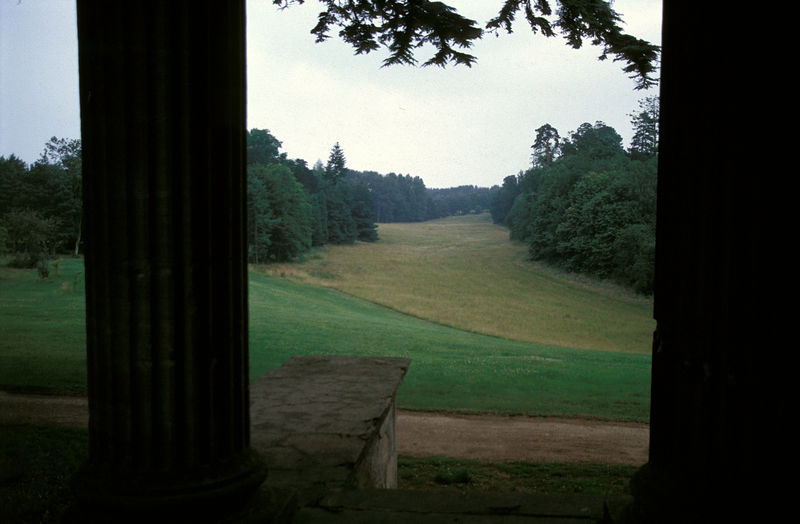
Titel: Temple of Concord and Victory, Blick nach Osten in das Grecian Valley
Künstler: Lancelot "Capability" Brown
Standort: Stowe, Buckinghamshire
Institution: Stowe Landscape Gardens
Schlagwörter: baum, blau, dunkel, himmel, laub, schatten, weiß, wolken, bäume, grün, landschaft, ocker, äste, braun, fenster, grau, hell, holz, licht, pfeiler, schwarz, strasse, säule, säulen, terasse, anlage, ausblick, blick, gebäude, gras, park, parkanlage, rasen, weg, wiese, wolke, beige, architektur, sockel, stein, steine, ast, birke, erde, feld, felder, horizont, natur, stamm, weide, weite, zweige, busch, büsche, einsam, pfad, wiesen, land, saum, england, tal, wald, garten, kanneliert, aussicht, ruhe, acker, modern, mauer, allee, hellgrün, nebel, tannen, treppe, treppen, vorsprung, stufen, raps, schneise, foto, fotografie, photographie, veranda, antike, durchblick, palast, wälder, nadelbaum, tanne, flur, photo, schiefer, ionisch, antik, nadelbäume, fichten, fernblick, tempel, grüntöne, basis, dorisch, kannelüren, mausoleum, englisch, gemauert, erhöht, dorische säule, kannelur, gartenarchitektur, kanellur, farbfotografie, germanen, deutscher wald, gemäht, verande, farbphoto, wälde, golfplatz, vorsrpung, cecilienhof, ausblick von einem sommersitz, waldtempel, wädler